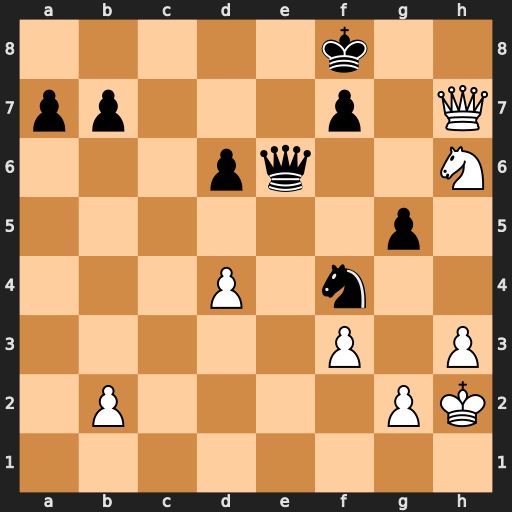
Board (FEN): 5k2/pp3p1Q/3pq2N/6p1/3P1n2/5P1P/1P4PK/8
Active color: w
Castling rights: -
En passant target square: -
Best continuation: Qg8+ Ke7 Qxg5+